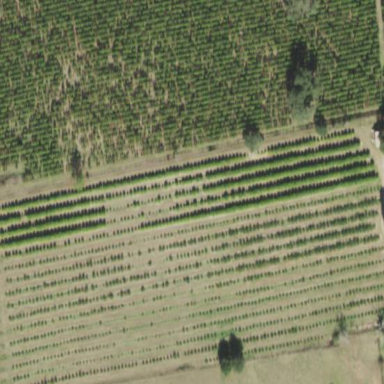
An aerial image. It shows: Plant nursery specializing in trees.